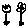
Label: flower